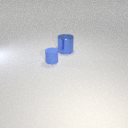
small blue rubber cylinder in front of large blue metal cylinder